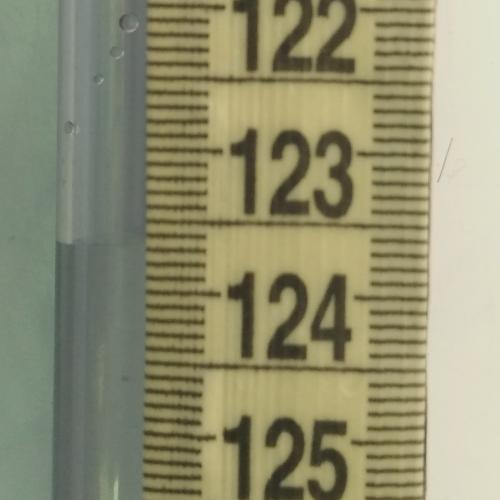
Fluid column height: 123.7 cm